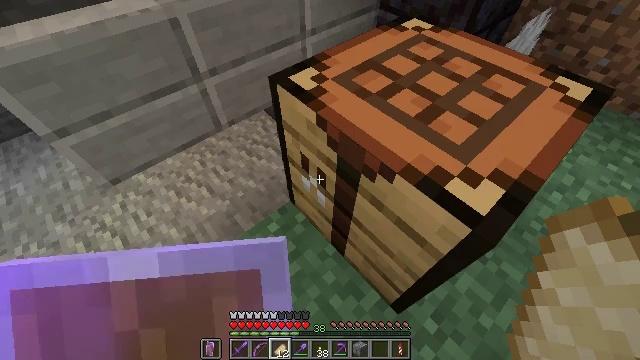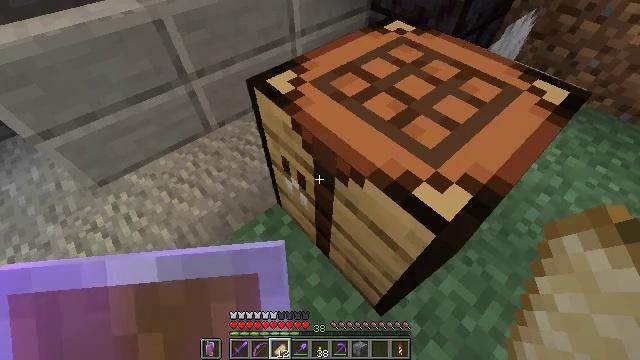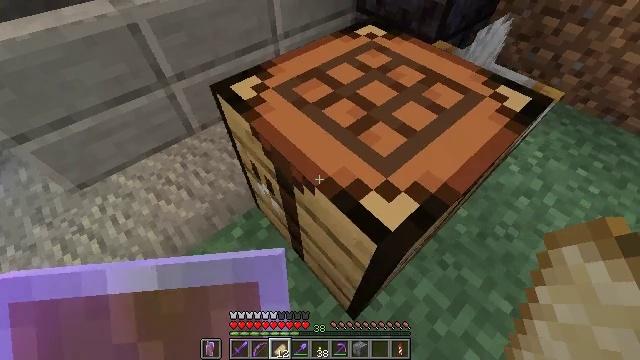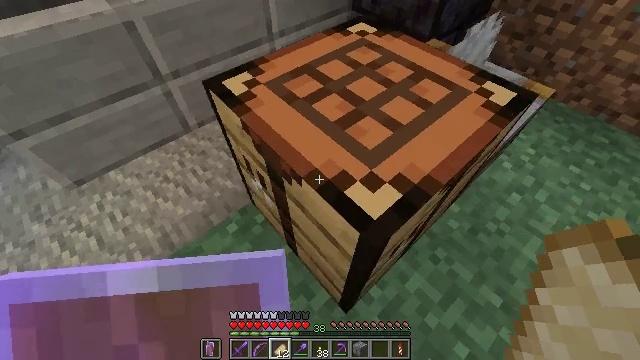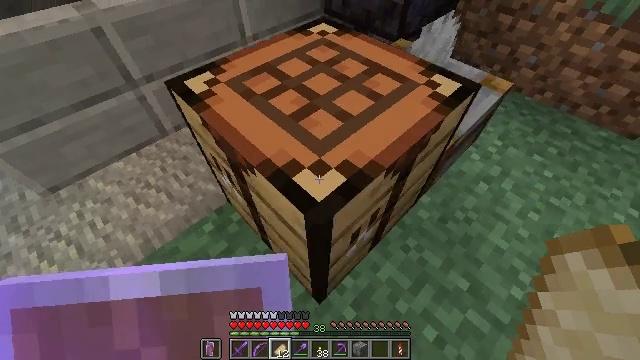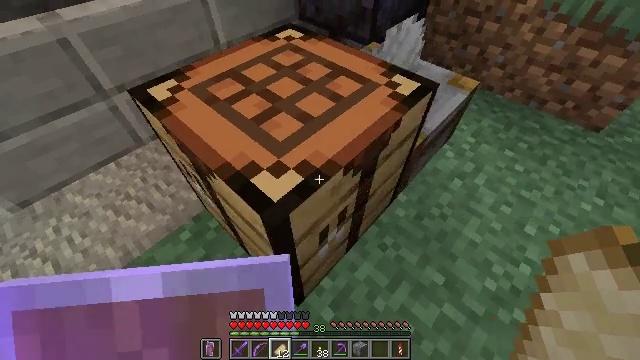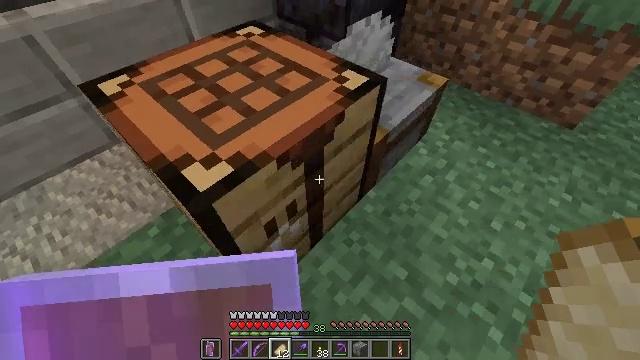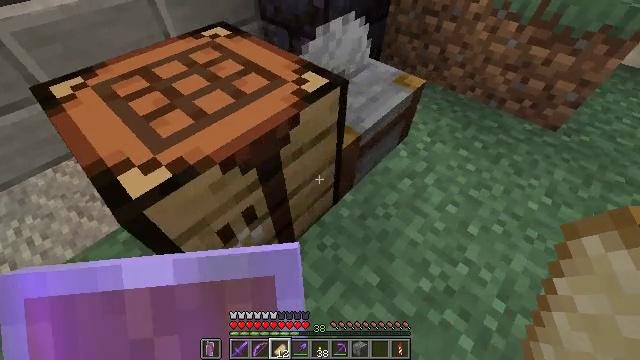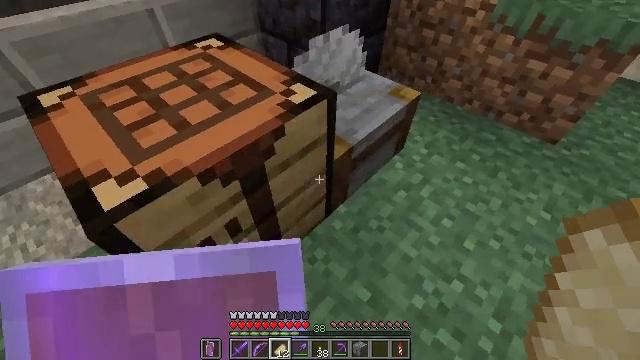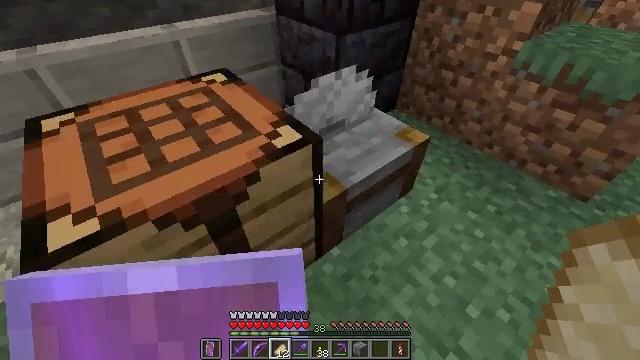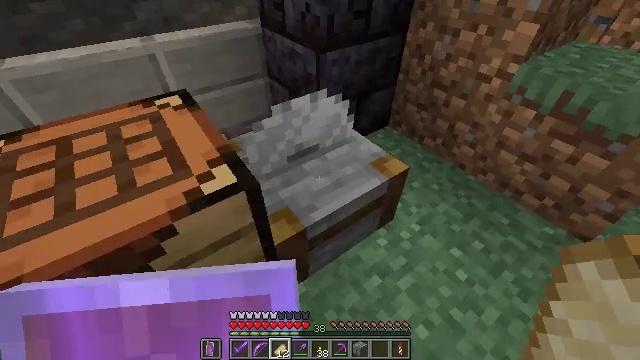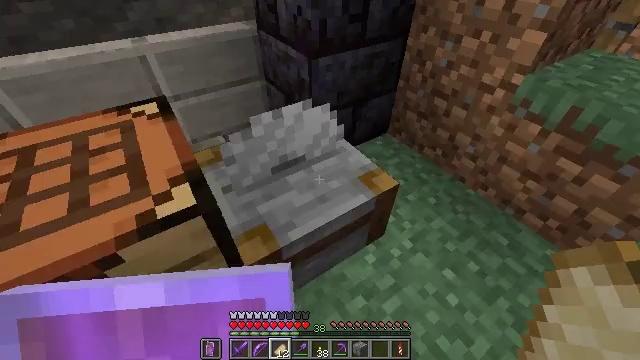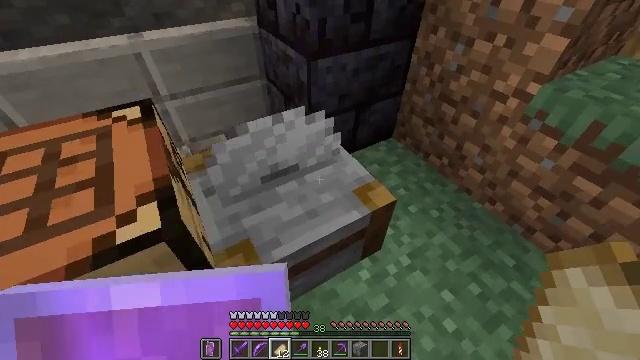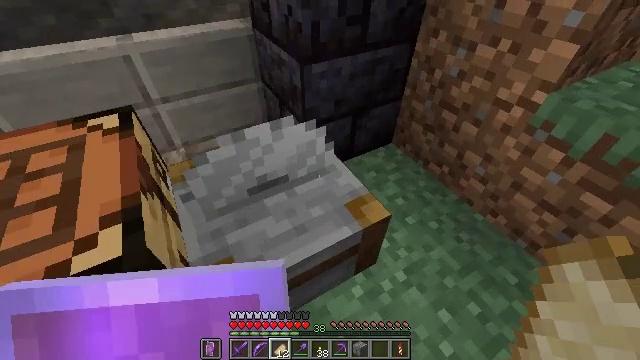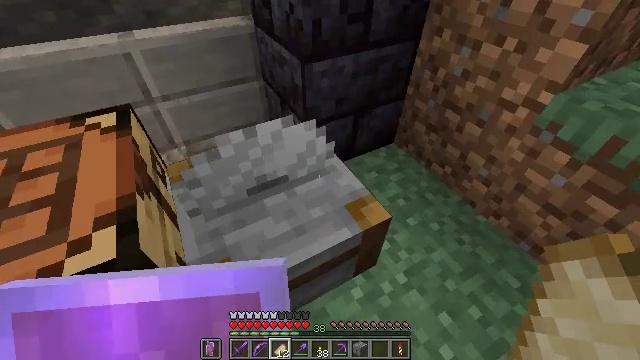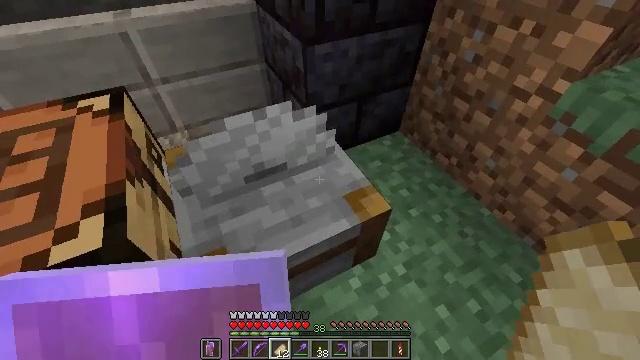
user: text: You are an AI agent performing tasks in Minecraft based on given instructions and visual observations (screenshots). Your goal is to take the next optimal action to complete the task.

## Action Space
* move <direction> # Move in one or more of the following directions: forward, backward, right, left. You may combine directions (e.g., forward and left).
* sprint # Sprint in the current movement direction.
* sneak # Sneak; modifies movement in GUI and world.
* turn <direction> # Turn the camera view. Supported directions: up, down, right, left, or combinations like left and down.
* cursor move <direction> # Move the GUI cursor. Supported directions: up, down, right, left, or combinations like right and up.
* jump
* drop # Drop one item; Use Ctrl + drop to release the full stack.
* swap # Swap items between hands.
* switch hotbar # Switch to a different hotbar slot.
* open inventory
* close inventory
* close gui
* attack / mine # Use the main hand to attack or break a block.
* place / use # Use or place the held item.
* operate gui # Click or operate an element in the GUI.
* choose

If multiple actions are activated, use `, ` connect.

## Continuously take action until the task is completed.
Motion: motion action
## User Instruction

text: Make stone stairs with stone in the crafting table.
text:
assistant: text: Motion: move right
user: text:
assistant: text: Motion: move right
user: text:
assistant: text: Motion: move right
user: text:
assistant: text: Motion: move right, turn right
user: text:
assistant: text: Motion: move right, turn right and up
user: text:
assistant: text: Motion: move right
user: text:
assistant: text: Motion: move forward and move right
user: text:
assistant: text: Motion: move forward and move right, turn left and up
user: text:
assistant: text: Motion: move forward and move right, turn left and up
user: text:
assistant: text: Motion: move forward and move right, turn left
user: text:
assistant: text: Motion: move forward and move right, turn left
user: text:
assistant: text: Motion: move forward, turn left and down
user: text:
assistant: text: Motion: no_op
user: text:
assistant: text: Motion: no_op
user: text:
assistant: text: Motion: turn left and down, use / place
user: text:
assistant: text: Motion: use / place
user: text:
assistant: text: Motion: use / place
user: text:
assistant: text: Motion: no_op
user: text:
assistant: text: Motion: no_op
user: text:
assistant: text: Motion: no_op
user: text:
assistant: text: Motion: no_op
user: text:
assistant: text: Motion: no_op
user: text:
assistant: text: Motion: no_op
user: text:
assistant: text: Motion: no_op
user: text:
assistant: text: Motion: turn right and down
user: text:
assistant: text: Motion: turn right and down
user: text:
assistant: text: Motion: no_op
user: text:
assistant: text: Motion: no_op
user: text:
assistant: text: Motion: no_op
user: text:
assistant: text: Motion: turn left